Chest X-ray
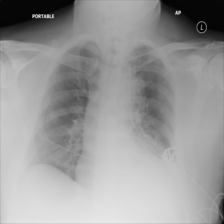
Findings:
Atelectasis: negative
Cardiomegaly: negative
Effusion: negative
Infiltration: negative
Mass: negative
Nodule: negative
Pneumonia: negative
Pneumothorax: negative
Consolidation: negative
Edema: negative
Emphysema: negative
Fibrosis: negative
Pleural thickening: negative
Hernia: negative